Question: I'm working on a program and one aspect is ranking each player based on their ELO score. I've been able to create a SQL query that can provide rankings as an output but I can't figure out how to make it actually update the database table. I am currently using SQLite
<URL>
Current Code:
'''
SELECT
name,
elo,
losses,
matches,
RANK() OVER(ORDER BY elo DESC)
FROM membersData
'''
{
Any help would be greatly appreciated
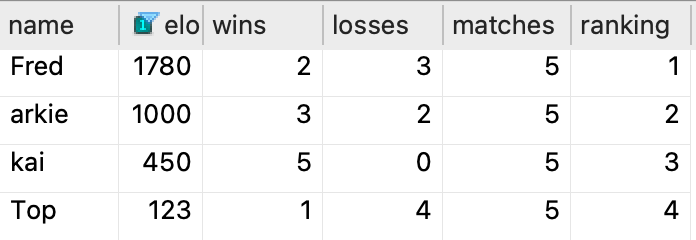
Answer: Assuming that name is 'unique', so that we can join
'''
UPDATE membersData m1
INNER JOIN (
SELECT
name,
RANK() OVER(ORDER BY elo DESC) newrank FROM membersData) m2 ON m1.name = m2.name
SET m1.rank = m2.newrank
'''
'''
CREATE TABLE membersData(
name TEXT ,
elo DOUBLE,
wins INTEGER,
losses INTEGER,
matches INTEGER,
ranking INTEGER
);
INSERT INTO membersData (
ranking,
matches,
losses,
wins,
elo,
name
)
VALUES (
NULL,
4,
3,
1,
123123,
'James'
),
(
NULL,
5,
4,
1,
123,
'Top'
),
(
NULL,
5,
2,
3,
1000,
'harry'
),
(
NULL,
5,
0,
5,
450,
'kai'
);
'''
---
'''
UPDATE membersData
SET ranking = (SELECT COUNT(*) + 1
FROM membersData md2
WHERE md2.elo > membersData.elo
);
'''
There are no results to be displayed.
---
'''
SELECT * FROM membersData ORDEr BY ranking;
'''
| name | elo | wins | losses | matches | ranking |
| ---- | --- | ---- | ------ | ------- | ------- |
| James | 123123 | 1 | 3 | 4 | 1 |
| harry | 1000 | 3 | 2 | 5 | 2 |
| kai | 450 | 5 | 0 | 5 | 3 |
| Top | 123 | 1 | 4 | 5 | 4 |
---
<URL>